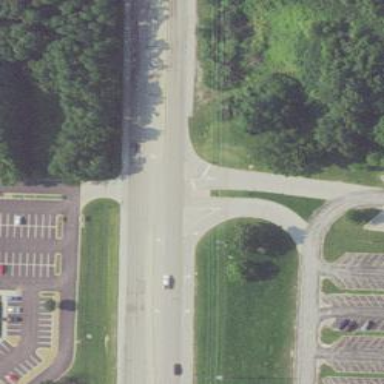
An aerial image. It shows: Secondary link road with asphalt surface.